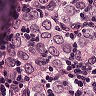
Metastatic tissue present: yes